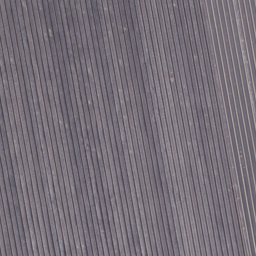
Label: agricultural